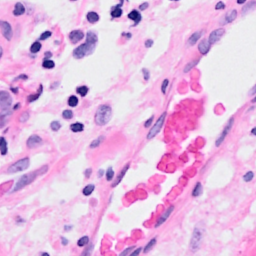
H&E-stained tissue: Breast